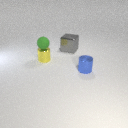
small blue metal cylinder in front of small yellow metal cylinder